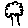
Label: tree